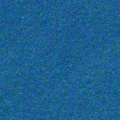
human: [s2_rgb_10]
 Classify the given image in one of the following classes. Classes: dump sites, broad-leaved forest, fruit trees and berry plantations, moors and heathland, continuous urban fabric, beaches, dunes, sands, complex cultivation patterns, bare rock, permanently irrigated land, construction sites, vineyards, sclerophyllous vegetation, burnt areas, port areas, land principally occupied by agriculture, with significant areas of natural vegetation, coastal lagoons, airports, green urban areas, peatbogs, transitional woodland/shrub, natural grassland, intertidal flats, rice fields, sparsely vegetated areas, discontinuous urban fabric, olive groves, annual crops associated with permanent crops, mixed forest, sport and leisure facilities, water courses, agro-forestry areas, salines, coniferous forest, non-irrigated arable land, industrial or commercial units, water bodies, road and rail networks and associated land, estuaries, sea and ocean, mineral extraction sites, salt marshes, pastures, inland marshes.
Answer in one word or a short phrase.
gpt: sea and ocean